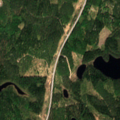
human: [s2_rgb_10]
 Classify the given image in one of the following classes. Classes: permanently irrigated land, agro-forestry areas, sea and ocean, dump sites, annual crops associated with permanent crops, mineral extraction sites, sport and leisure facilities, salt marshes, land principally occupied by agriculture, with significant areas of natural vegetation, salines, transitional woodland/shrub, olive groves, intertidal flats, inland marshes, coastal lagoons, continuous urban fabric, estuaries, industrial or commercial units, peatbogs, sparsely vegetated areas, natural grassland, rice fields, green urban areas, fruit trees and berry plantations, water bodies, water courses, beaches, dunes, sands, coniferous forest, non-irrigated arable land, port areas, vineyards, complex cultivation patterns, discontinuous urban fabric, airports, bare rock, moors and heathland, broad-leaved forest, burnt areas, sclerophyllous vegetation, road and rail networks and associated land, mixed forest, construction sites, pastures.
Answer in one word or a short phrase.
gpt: coniferous forest, mixed forest, transitional woodland/shrub